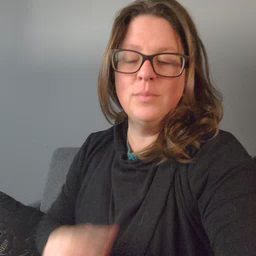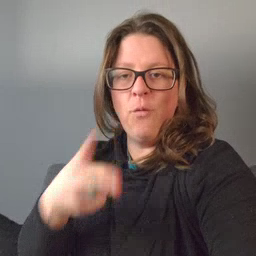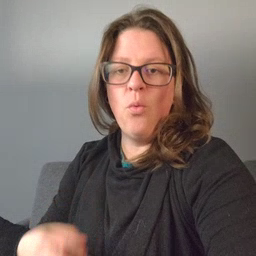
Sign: fall